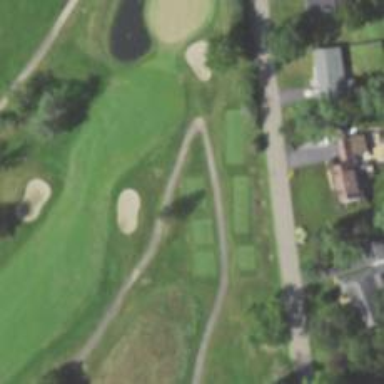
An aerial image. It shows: Golf tee.